Question: Hey everyone I'm not a professional coder by any stretch, but I've been playing around with a simple to-do list to learn the basics of android development.
I've been able to get just about everything I want working, but there is one problem with my listview that has me totally stumped. I've extended SimpleCursorAdapter in order to format the data coming from my sqlite database and change the color of the duedate text based on whether or not the duedate has expired. The formatting works flawlessly, but I'm getting some odd results with the colors.
The first few entries in the listview look as I expect them to, but as I scroll down, inconsistencies start popping up where items with no due date set will be colored red or green. The more I scroll up and down in the list, the more inconsistencies appear until eventually every row is colored whether it should be or not.
Can someone help me understand what is going on here? Please see my custom adapter below.
'''
public class ProAdapter2 extends SimpleCursorAdapter {
private static int[] TO = {R.id.priority, R.id.projectname, R.id.duedate};
private static String[] FROM = {"priorities", "projectName", "dueDate"};
private Context context;
private int layout;
//constructor
public ProAdapter2(Context context, int layout, Cursor c) {
super(context,layout, c, FROM, TO);
this.context=context;
this.layout = layout;
}
@Override
public View newView(Context context, Cursor curso, ViewGroup parent){
Cursor c = getCursor();
final LayoutInflater inflater = LayoutInflater.from(context);
View v = inflater.inflate(layout, parent, false);
TextView txtName = (TextView) v.findViewById(R.id.projectname);
txtName.setText(c.getString(1));
TextView txtPriority = (TextView) v.findViewById(R.id.priority);
txtPriority.setText(c.getString(2));
return v;
}
@Override
public void bindView(View v, Context context, Cursor c) {
TextView txtDueDate = (TextView) v.findViewById(R.id.duedate);
TextView txtDueDateLabel = (TextView) v.findViewById(R.id.duedate_label);
TextView txtPriority = (TextView) v.findViewById(R.id.priority);
TextView txtPriorityLabel = (TextView) v.findViewById(R.id.priority_label);
TextView txtName = (TextView) v.findViewById(R.id.projectname);
LinearLayout pridate = (LinearLayout) v.findViewById(R.id.pridate);
String dueDate = c.getString(3);
String cDate = c.getString(4);
String dueDateFormated;
MyTime t = new MyTime();
Long cTimeLong = c.getLong(6);
Long dTimeLong = c.getLong(5);
dueDateFormated = t.getFormatedTime(c.getString(3));
txtDueDate.setText(dueDateFormated);
if (c.getInt(5)==0){
txtDueDate.setText("Not Set");
}
else if (cTimeLong < dTimeLong){
txtDueDate.setTextColor(Color.GREEN);
}
else if (cTimeLong > dTimeLong){
txtDueDate.setTextColor(Color.RED);
}
}
}
'''

<URL>
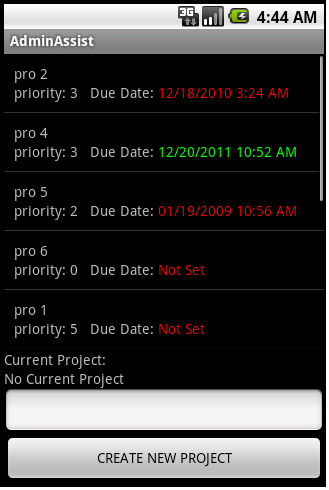
Answer: The simplest solution would be to add the following after 'txtDueDate.setText("Not Set");':
'''
txtDueDate.setTextColor(Color.BLACK);
'''
The reason is that a 'ListView' recycles the 'View' objects you create in the 'newView' method.
So when 'bindView' is called, the 'v' parameter isn't always a shiny-new 'View' object, but in fact one from the top of the list that isn't visible any more, and so previously had green or red text.
So you need to make sure you explicitly set all the properties you require, including the text colour.
Aside from that, there are further optimisations you can make. For example, you shouldn't be calling 'setText' in your 'newView' method -- you should only do this in the bind method.
For some good info about how the 'ListView' works, you can watch this talk or look at the PDF slides:
<URL>